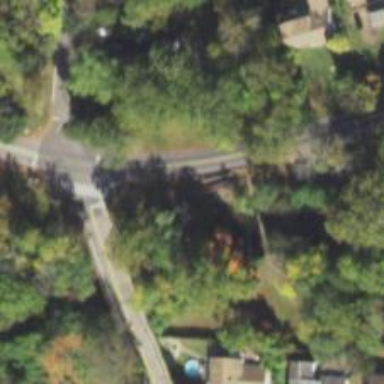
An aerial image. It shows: Footway bridge.